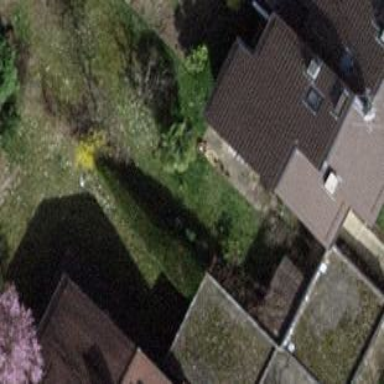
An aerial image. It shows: Garden enclosed by fence.